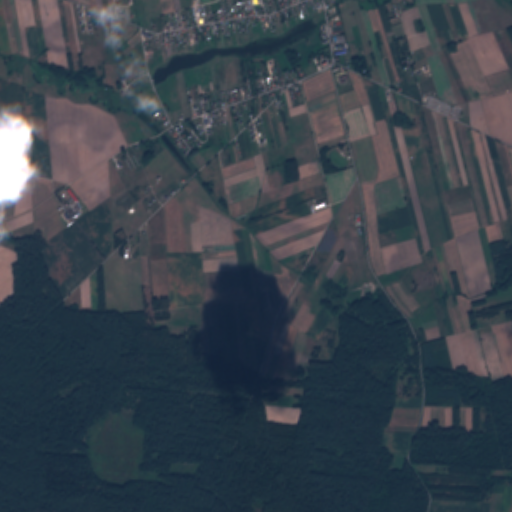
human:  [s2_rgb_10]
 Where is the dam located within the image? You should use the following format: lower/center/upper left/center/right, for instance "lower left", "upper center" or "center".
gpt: The dam is located in the upper left of the image.
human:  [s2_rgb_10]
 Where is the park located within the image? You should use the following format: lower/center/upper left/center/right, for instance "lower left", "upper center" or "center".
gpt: The park is located in the upper right of the image.
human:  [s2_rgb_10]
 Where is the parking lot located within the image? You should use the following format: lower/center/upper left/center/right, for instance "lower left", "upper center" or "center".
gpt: The parking lot is located in the upper right of the image.
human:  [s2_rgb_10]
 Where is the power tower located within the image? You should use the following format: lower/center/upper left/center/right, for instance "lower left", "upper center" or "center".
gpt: The power tower is located in the upper left of the image.
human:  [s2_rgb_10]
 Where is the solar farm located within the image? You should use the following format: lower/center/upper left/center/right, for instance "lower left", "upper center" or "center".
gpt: The solar farm is located in the center right of the image.
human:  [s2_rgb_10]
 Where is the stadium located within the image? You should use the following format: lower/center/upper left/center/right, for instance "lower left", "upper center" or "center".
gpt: The stadium is located in the upper right of the image.
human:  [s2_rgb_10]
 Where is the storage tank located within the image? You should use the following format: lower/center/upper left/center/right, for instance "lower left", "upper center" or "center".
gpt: The storage tank is located in the upper left of the image.
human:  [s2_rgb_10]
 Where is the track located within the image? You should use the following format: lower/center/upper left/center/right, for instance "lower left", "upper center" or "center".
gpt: The track is located in the upper right of the image.
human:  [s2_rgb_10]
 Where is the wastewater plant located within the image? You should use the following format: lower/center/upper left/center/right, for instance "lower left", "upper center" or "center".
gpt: The wastewater plant is located in the upper left of the image.
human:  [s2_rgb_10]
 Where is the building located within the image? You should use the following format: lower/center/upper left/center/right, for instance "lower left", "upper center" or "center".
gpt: There is no building in the image.